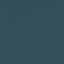
Label: SeaLake